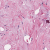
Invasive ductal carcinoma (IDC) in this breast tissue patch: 1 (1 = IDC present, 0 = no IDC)